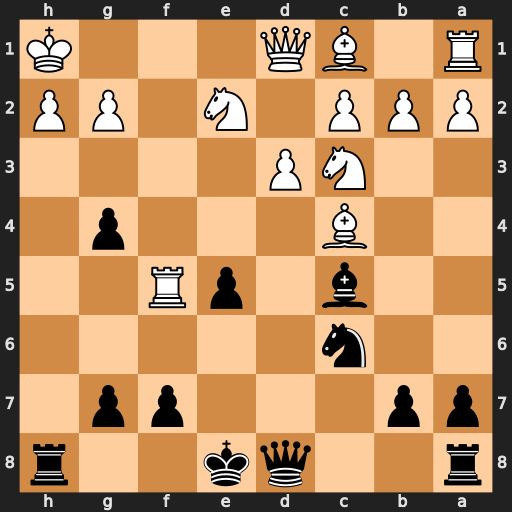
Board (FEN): r2qk2r/pp3pp1/2n5/2b1pR2/2B3p1/2NP4/PPP1N1PP/R1BQ3K
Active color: b
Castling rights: kq
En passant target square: -
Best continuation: Rxh2+ Kxh2 Qh4#